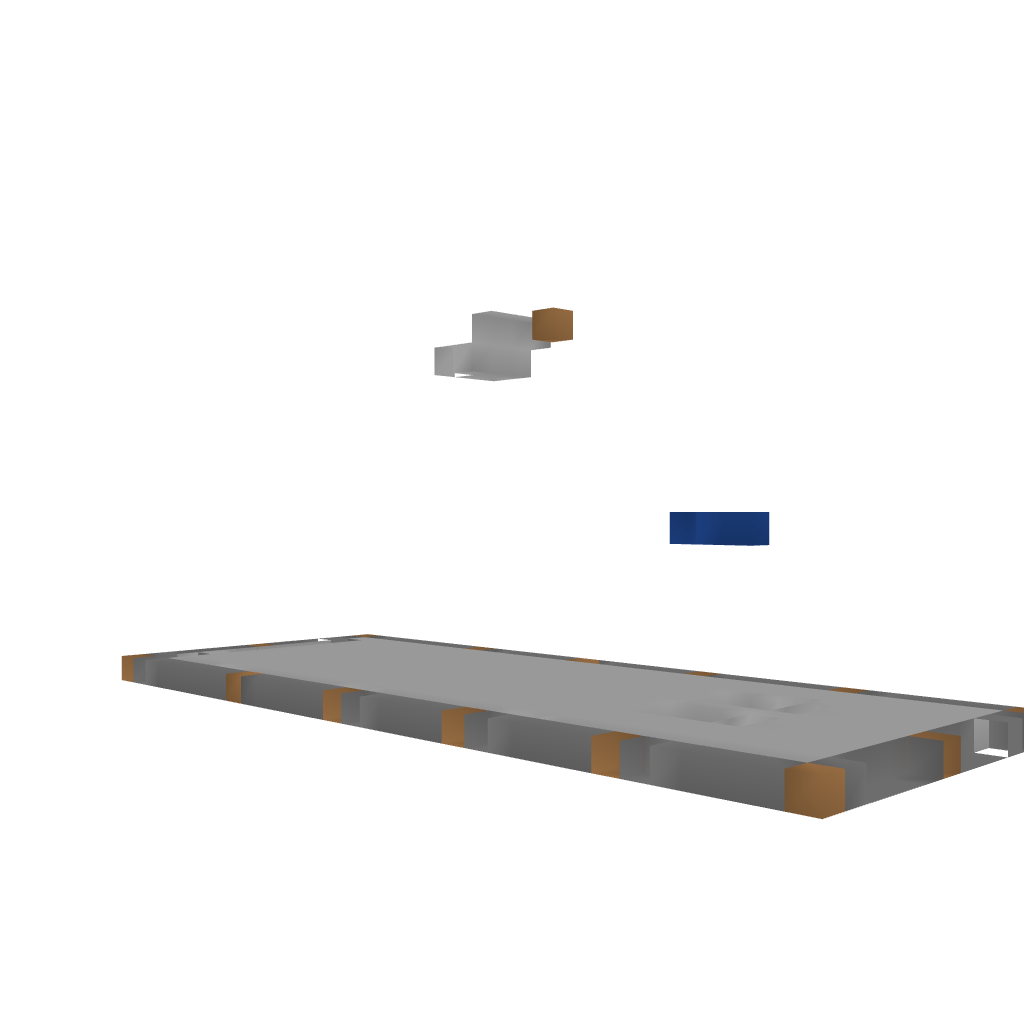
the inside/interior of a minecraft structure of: Human fountain